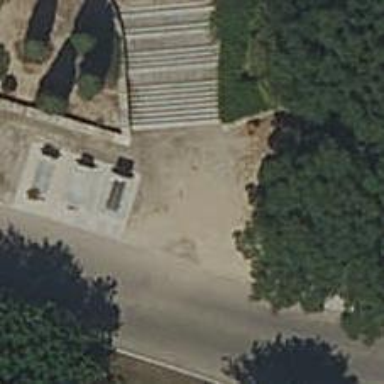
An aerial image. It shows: Concrete footway.